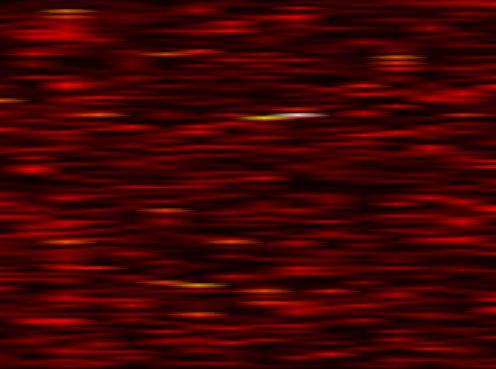
Label: FOFDM